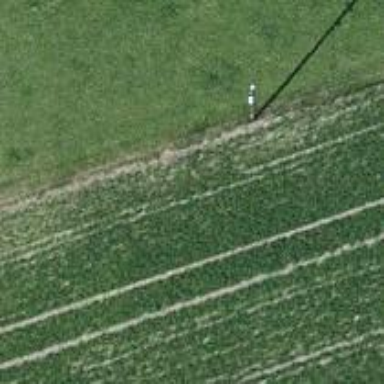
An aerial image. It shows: Power pole.